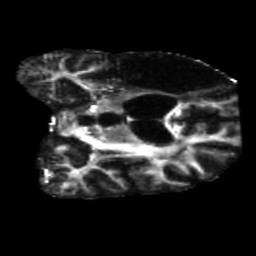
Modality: FA
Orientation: coronal
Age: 71
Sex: male
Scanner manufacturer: siemens
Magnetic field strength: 3 T
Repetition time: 5.47 s
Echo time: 0.0854 s